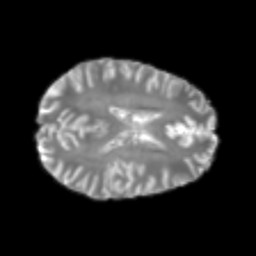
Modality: T2w
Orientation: axial
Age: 37
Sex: male
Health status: healthy
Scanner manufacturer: philips
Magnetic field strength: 3 T
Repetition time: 10.365 s
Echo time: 0.0712 s